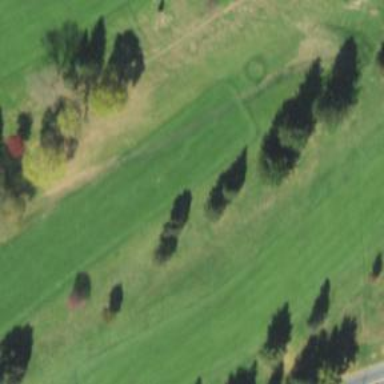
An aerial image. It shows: View of golf hole.